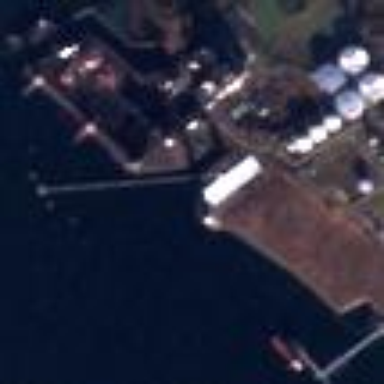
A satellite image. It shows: Port area.